Chest X-ray. View position: AP
Patient age: 60
Patient sex: F
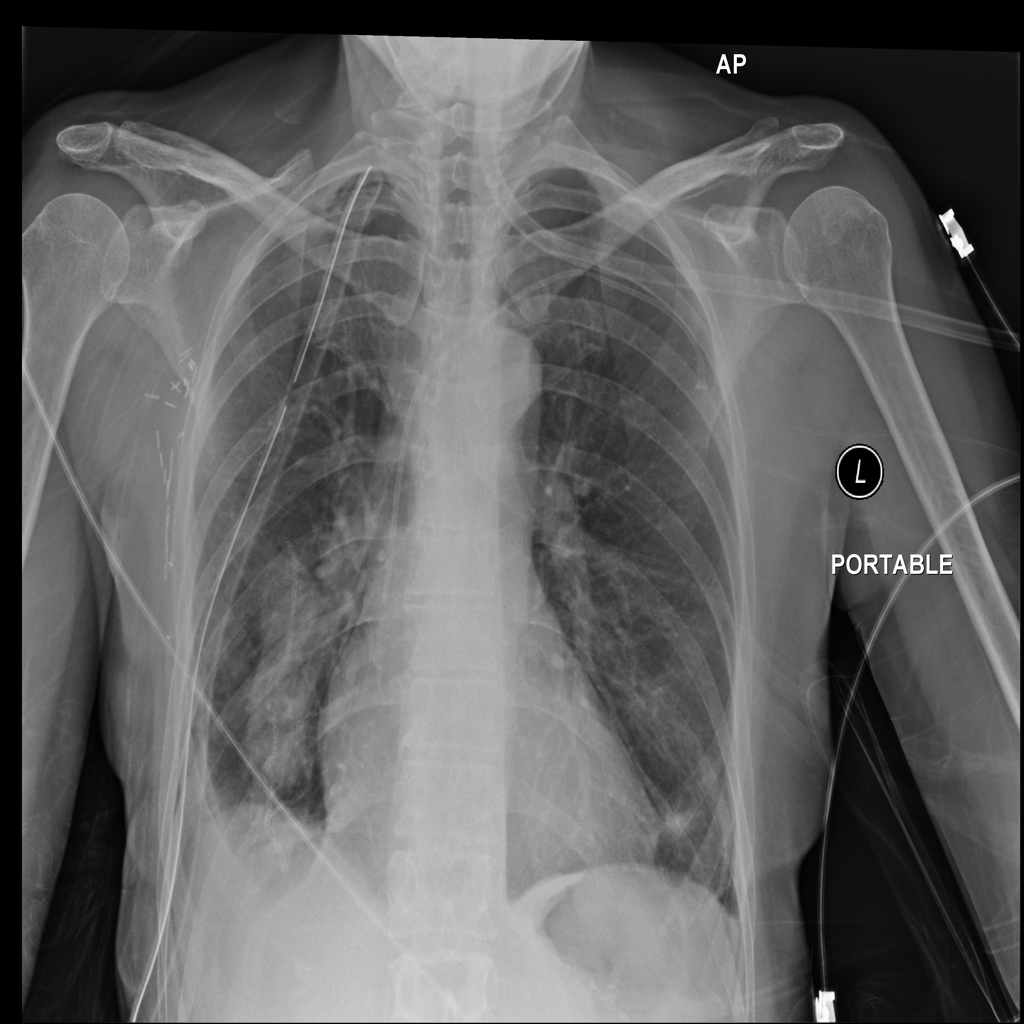
Finding: Pneumothorax